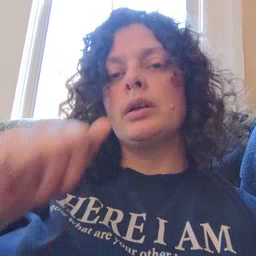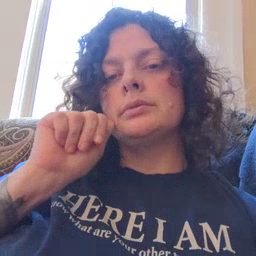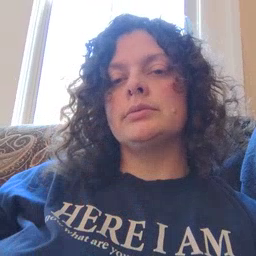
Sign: aunt